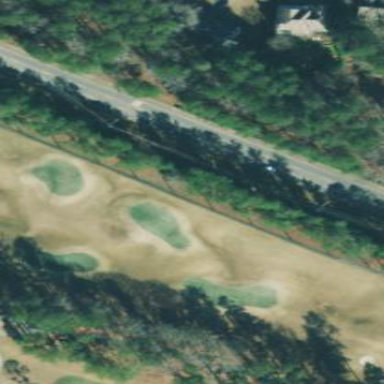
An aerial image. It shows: Grassy area designated for driving range golf.